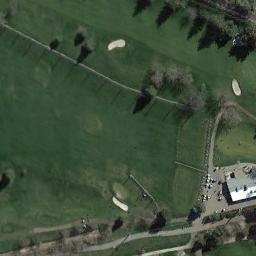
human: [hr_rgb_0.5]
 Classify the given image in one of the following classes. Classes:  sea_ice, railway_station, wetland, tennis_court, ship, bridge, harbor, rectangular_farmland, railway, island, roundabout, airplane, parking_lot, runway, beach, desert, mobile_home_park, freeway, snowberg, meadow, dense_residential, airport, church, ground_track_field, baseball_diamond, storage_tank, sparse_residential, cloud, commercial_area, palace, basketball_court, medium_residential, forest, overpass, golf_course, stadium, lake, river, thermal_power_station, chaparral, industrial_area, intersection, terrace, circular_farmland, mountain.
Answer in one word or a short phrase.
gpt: golf_course